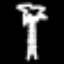
Label: palm tree